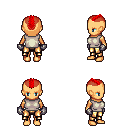
a pixel art fantasy rpg character, female body template, human, tanned skin, white sleeveless shirt, gold greaves, red short mohawk hairstyle, metal gloves, four views (front, back, left, right), 2x2 character sprite sheet, small pixel art, hard edges, no anti-aliasing